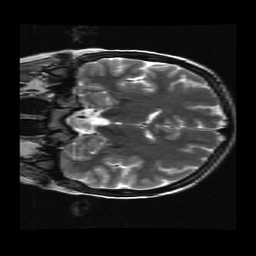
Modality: T2w
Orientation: coronal
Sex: female
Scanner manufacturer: ge
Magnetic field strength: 3 T
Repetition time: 5 s
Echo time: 0.1017 s